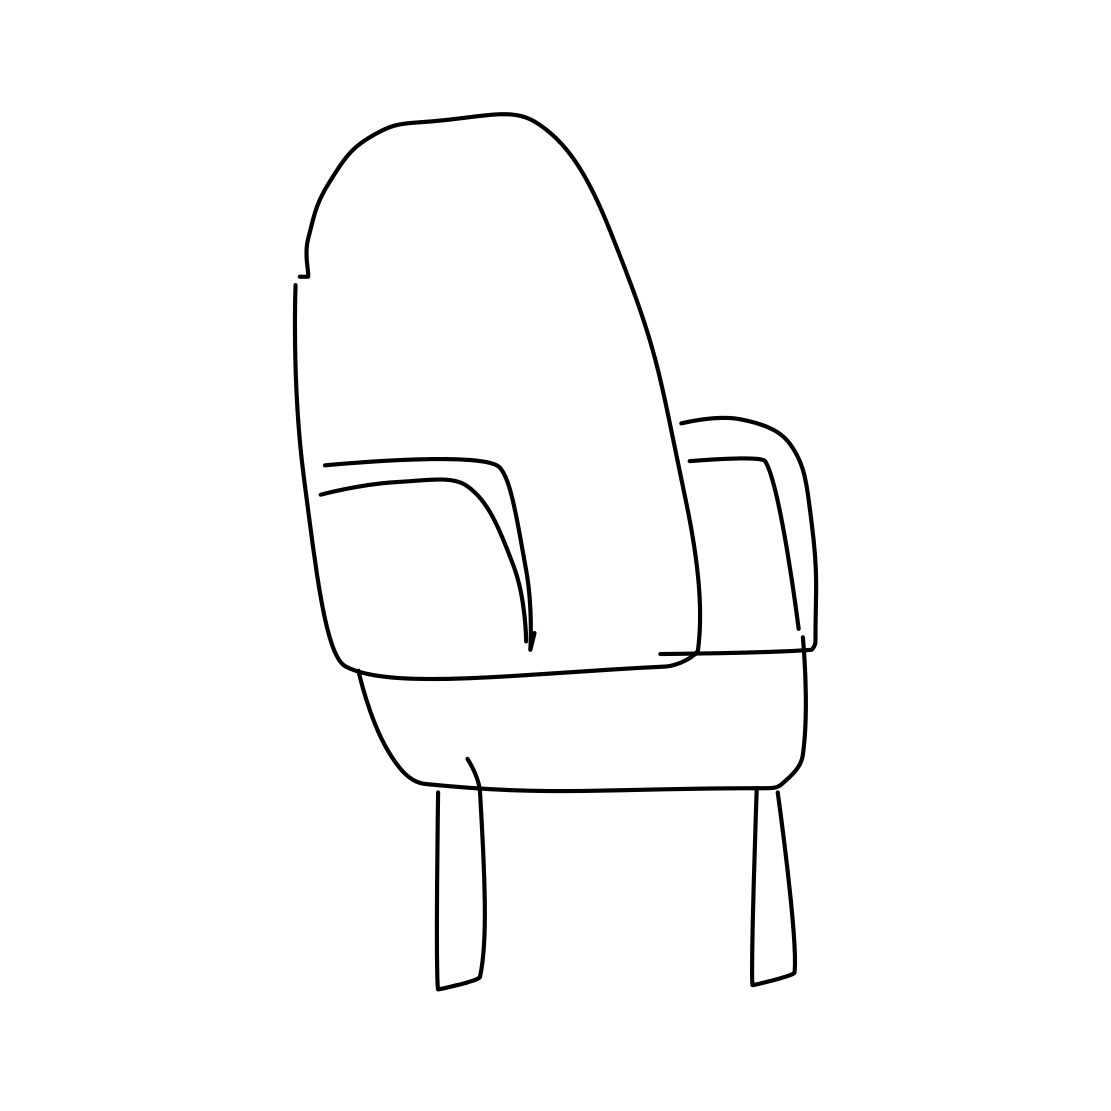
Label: armchair